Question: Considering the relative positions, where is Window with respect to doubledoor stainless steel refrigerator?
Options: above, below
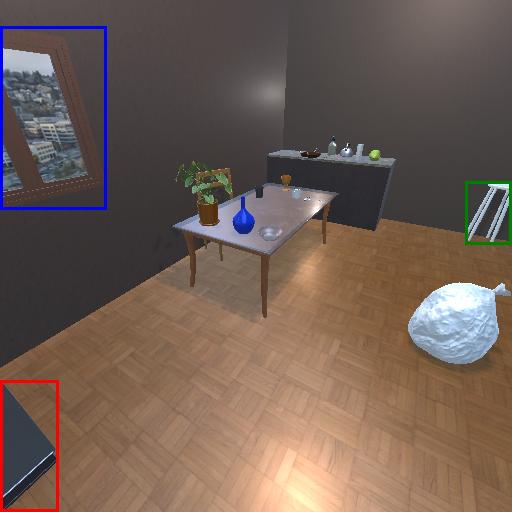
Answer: above